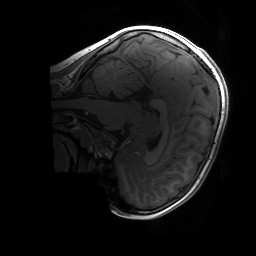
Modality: T1w
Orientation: sagittal
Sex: male
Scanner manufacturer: siemens
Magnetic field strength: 3 T
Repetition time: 1.9 s
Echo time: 0.00243 s